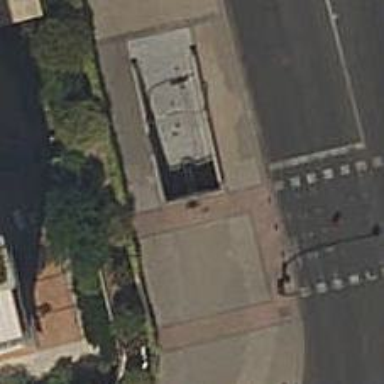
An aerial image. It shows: Subway entrance.